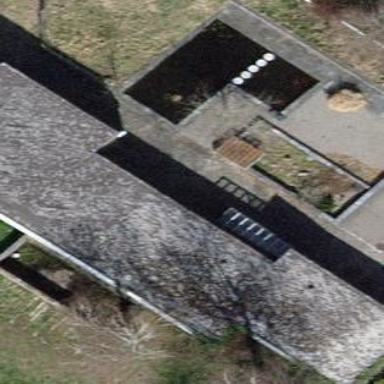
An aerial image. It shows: Detached building with saltbox-shaped roof.